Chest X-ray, AP view. Patient: 59 years old, sex M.
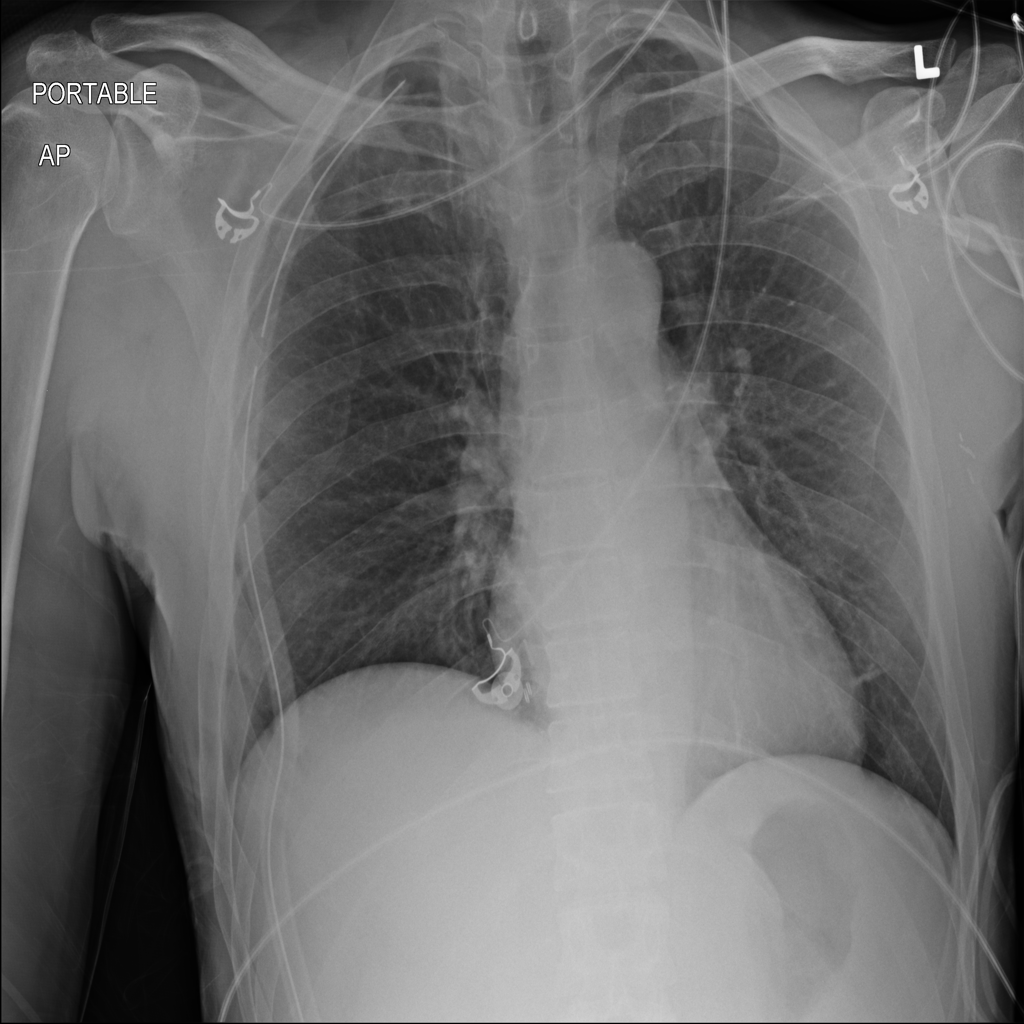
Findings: No Finding